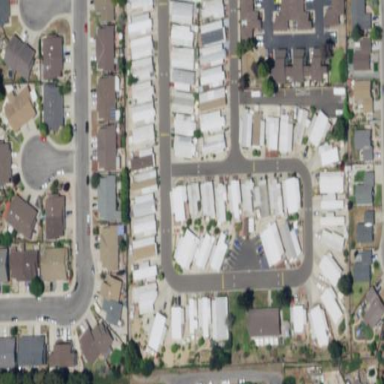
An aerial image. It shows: Residential area designated as mobile home park.